Interaction volume radius: 5 \u00c5
Interaction volume height: 20 \u00c5
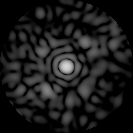
Disorder parameter: 0.8319